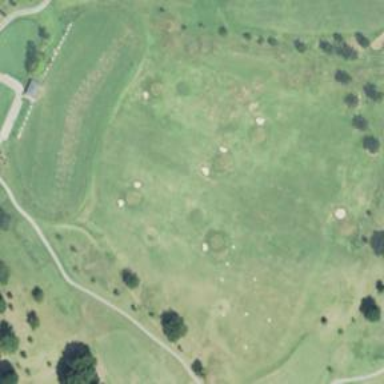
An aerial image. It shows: Driving range for golf on grass surface.